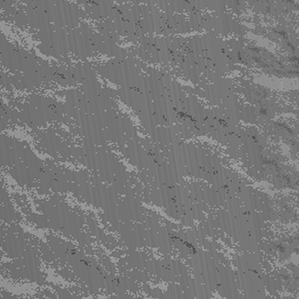
Label: frost